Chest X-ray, PA view. Patient: 73 years old, sex M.
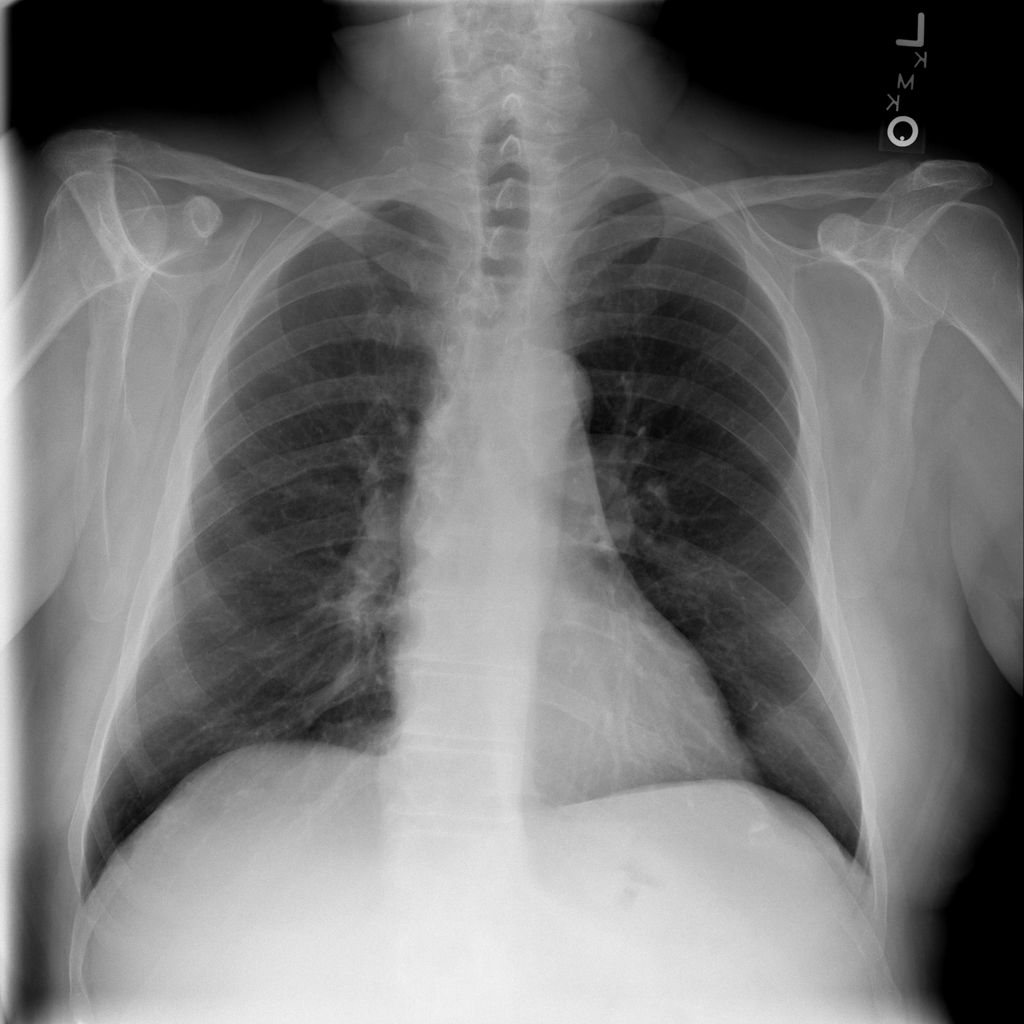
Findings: Atelectasis